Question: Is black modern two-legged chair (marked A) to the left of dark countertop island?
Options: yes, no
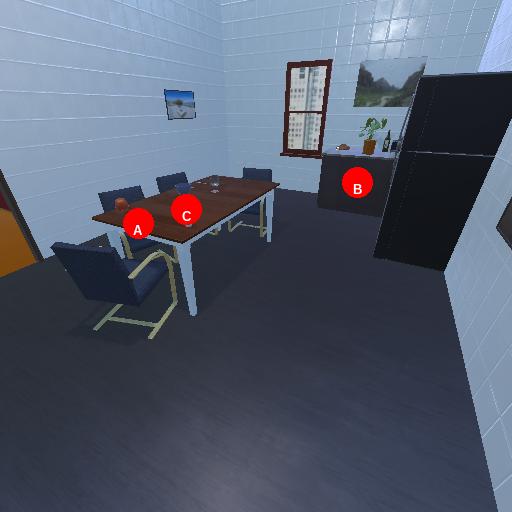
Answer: yes